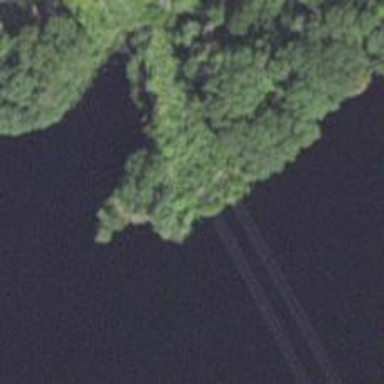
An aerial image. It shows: Power pole.